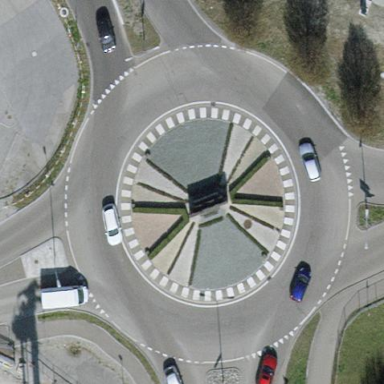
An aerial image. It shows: Primary highway with asphalt surface leading to roundabout.